Interaction volume radius: 5 \u00c5
Interaction volume height: 40 \u00c5
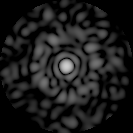
Disorder parameter: 0.8575